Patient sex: F
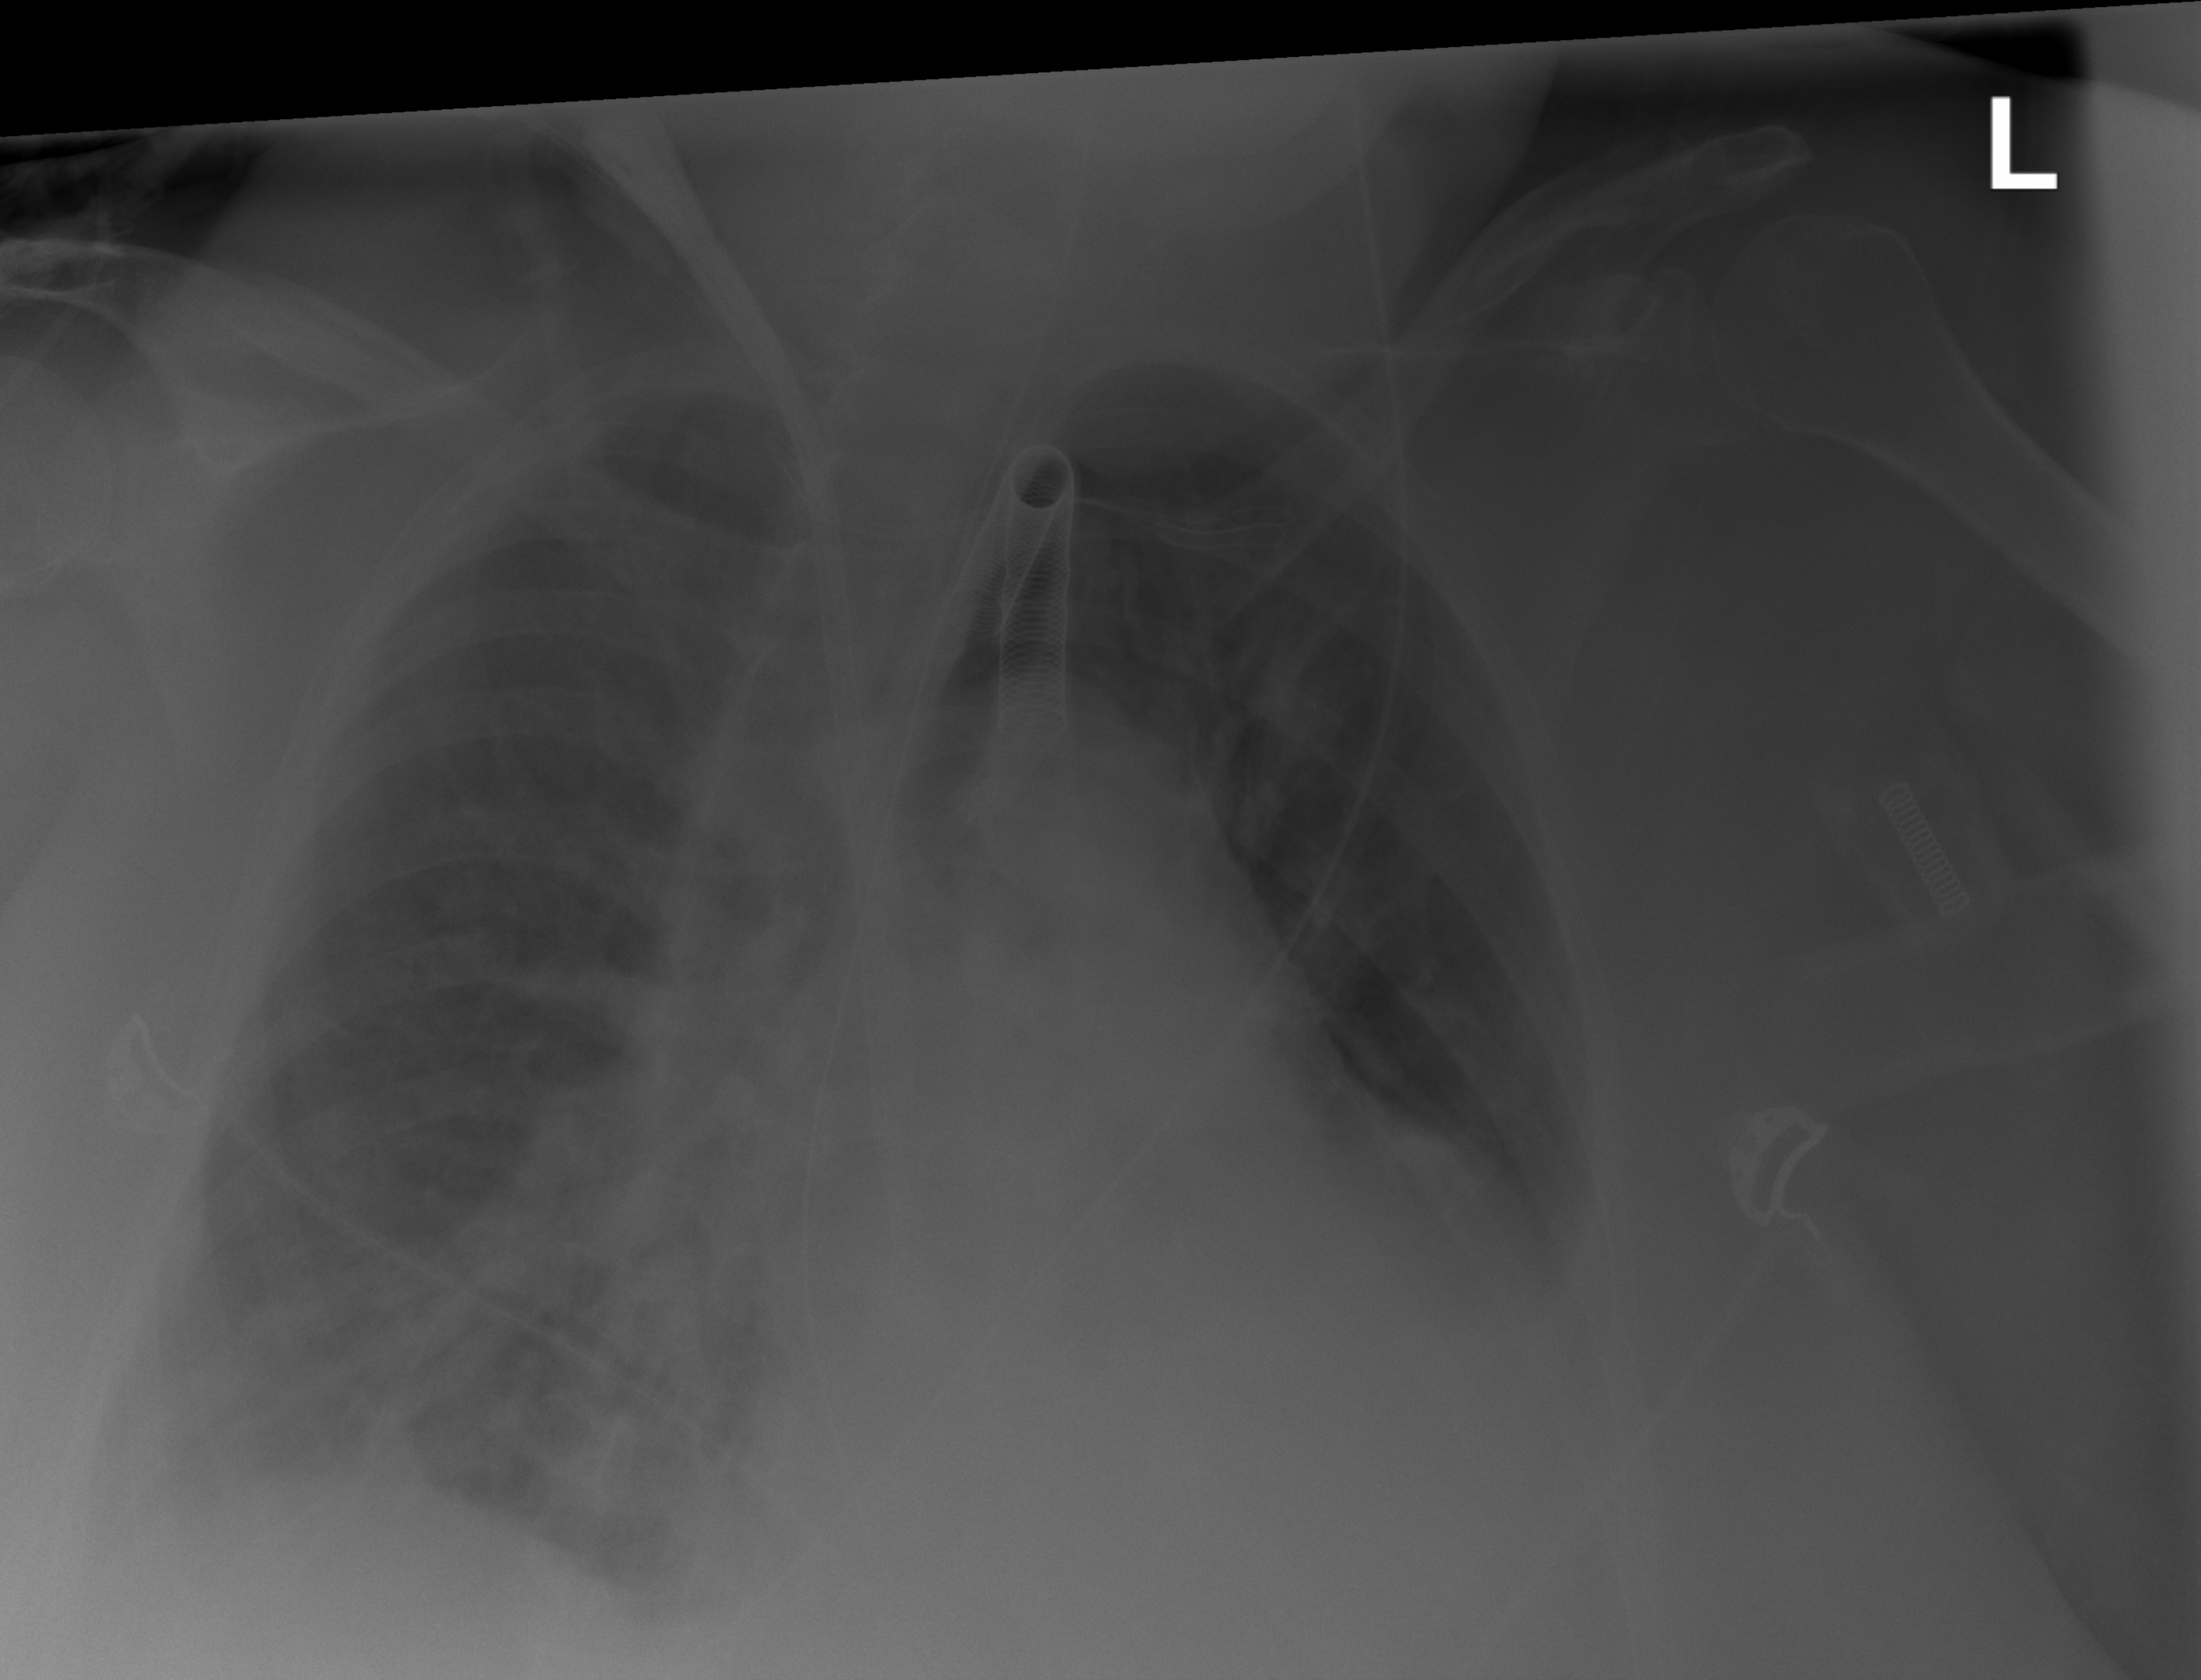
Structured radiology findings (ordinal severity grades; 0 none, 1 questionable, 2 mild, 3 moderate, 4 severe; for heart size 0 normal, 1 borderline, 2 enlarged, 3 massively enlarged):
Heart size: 2
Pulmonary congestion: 2
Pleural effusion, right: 2
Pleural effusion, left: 2
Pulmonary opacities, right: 2
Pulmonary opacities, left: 0
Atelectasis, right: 1
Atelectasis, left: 2